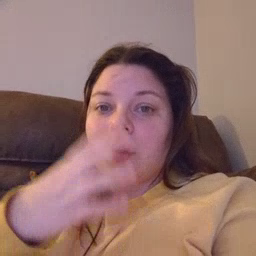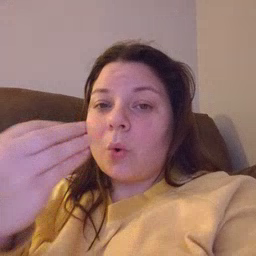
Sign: wolf